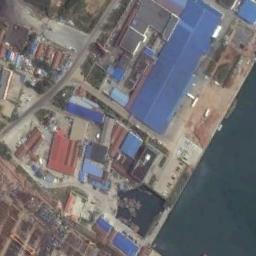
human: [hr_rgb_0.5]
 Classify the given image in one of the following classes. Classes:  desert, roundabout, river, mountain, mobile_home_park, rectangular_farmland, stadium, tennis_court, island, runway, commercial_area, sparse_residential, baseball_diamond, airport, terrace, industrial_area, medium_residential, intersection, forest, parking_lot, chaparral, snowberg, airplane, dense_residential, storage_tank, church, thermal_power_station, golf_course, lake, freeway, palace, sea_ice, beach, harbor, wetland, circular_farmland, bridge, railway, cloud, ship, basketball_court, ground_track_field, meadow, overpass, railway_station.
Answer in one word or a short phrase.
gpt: industrial_area